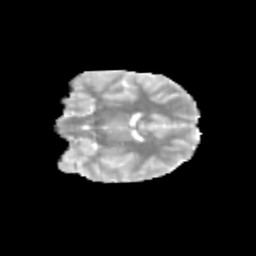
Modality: MD
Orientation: coronal
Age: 10
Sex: female
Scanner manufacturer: siemens
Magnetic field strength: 3 T
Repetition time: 3.8 s
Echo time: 0.07 s